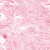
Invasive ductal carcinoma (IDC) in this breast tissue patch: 0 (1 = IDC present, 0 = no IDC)